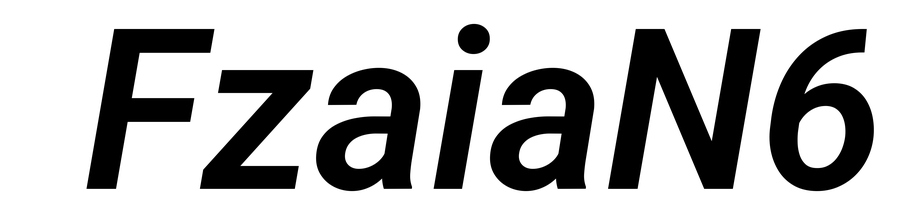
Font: Roboto-Italic_SemiBold_Italic